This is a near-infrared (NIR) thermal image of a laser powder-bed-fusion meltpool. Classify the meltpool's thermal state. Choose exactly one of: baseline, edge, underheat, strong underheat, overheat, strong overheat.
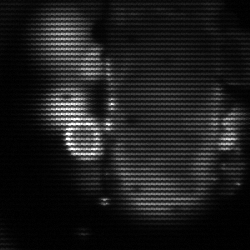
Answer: strong underheat